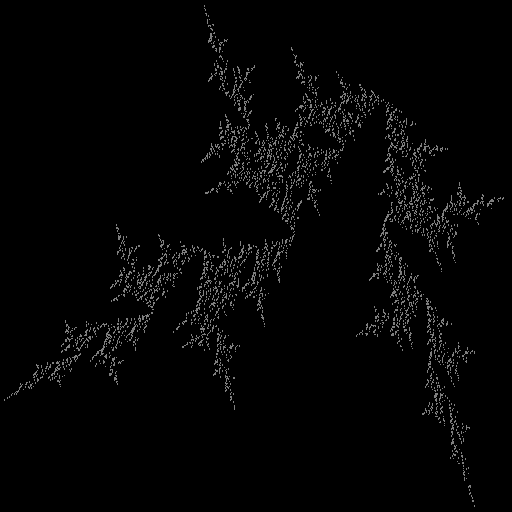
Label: a3